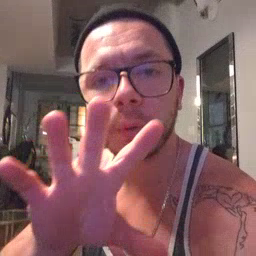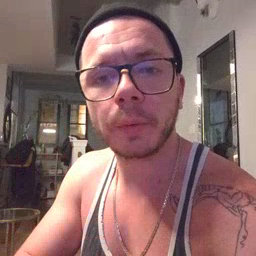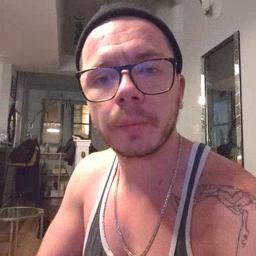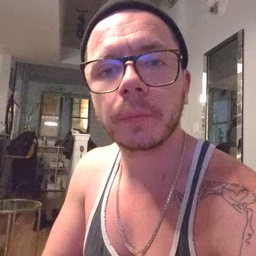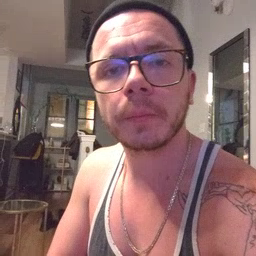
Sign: blow